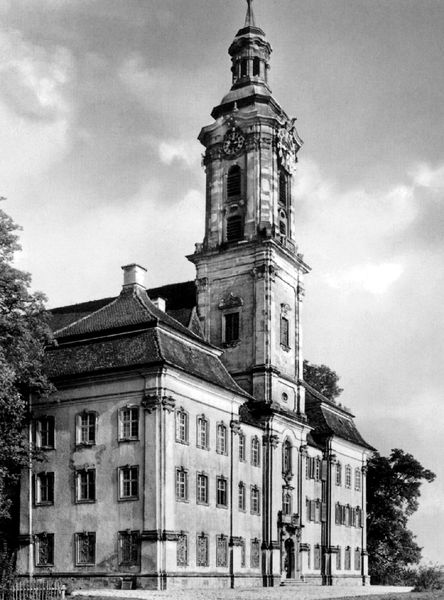
Titel: Birnau am Bodensee, Basilika Unserer Lieben Frau, Blick zum Hochaltar
Künstler: Peter Thumb
Standort: Birnau am Bodensee, Wallfahrtskirche (EU - D - BW)
Schlagwörter: baum, himmel, wolken, bäume, fenster, laterne, tür, dach, gebäude, haus, zaun, architektur, barock, stein, kirche, drei, klassizismus, front, kamin, turm, ansicht, fassade, pilaster, treppe, symmetrie, uhr, foto, fotografie, kloster, schwarz-weiß, rathaus, sims, glocke, etagen, stockwerke, symetrisch, turmuhr, quadratisch, spitzw, spitze#